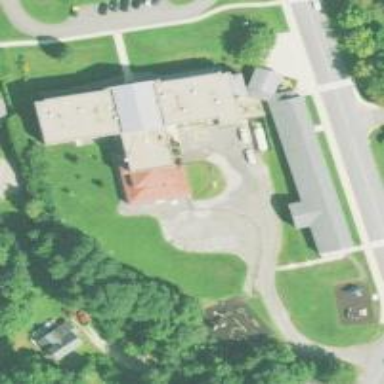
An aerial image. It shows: School.